RGB frame:
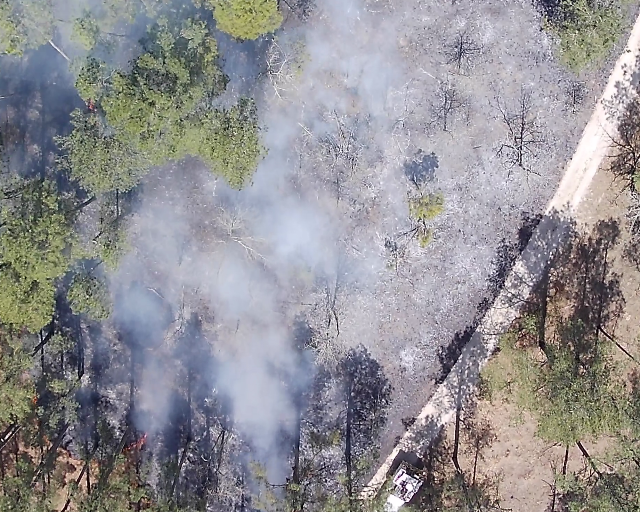
Thermal frame:
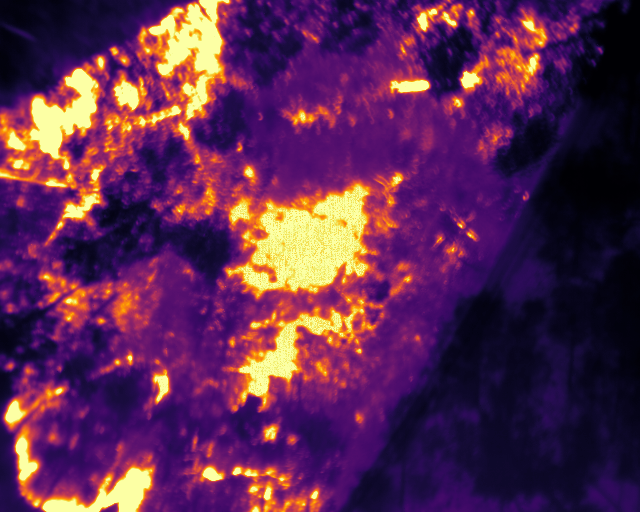
Captured: 2026-02-27 02:38:47
Pixels at or above 80 °C: 130687 (fraction of frame: 0.3988)